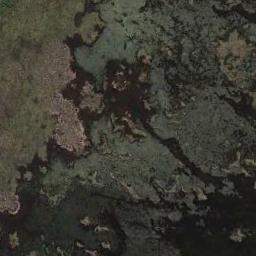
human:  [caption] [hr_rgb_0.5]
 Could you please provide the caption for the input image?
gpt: Many waters of different sizes are surrounded by wetlands .

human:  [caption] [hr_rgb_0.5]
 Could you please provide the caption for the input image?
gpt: There is a large area of ​​dense brown bare land in a lake in a wetland .

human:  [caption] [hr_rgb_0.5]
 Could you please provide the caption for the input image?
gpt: The wetland consists of bare land, Green plants and water .

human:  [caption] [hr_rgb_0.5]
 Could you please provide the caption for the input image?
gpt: Two thirds of the wetlands are light green and one third are dark green .

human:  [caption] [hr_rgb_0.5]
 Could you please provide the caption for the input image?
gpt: There are some water areas on the wetland .